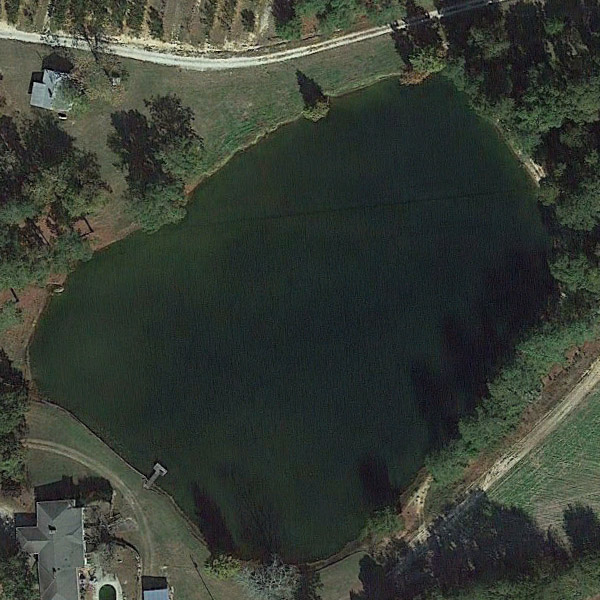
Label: Pond